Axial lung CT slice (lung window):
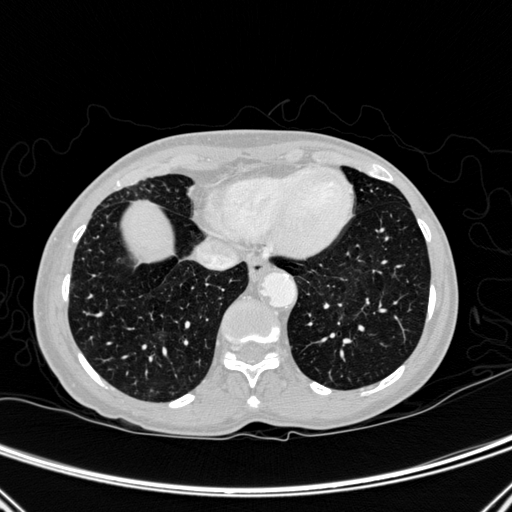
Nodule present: no